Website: crate-barrel
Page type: gifting
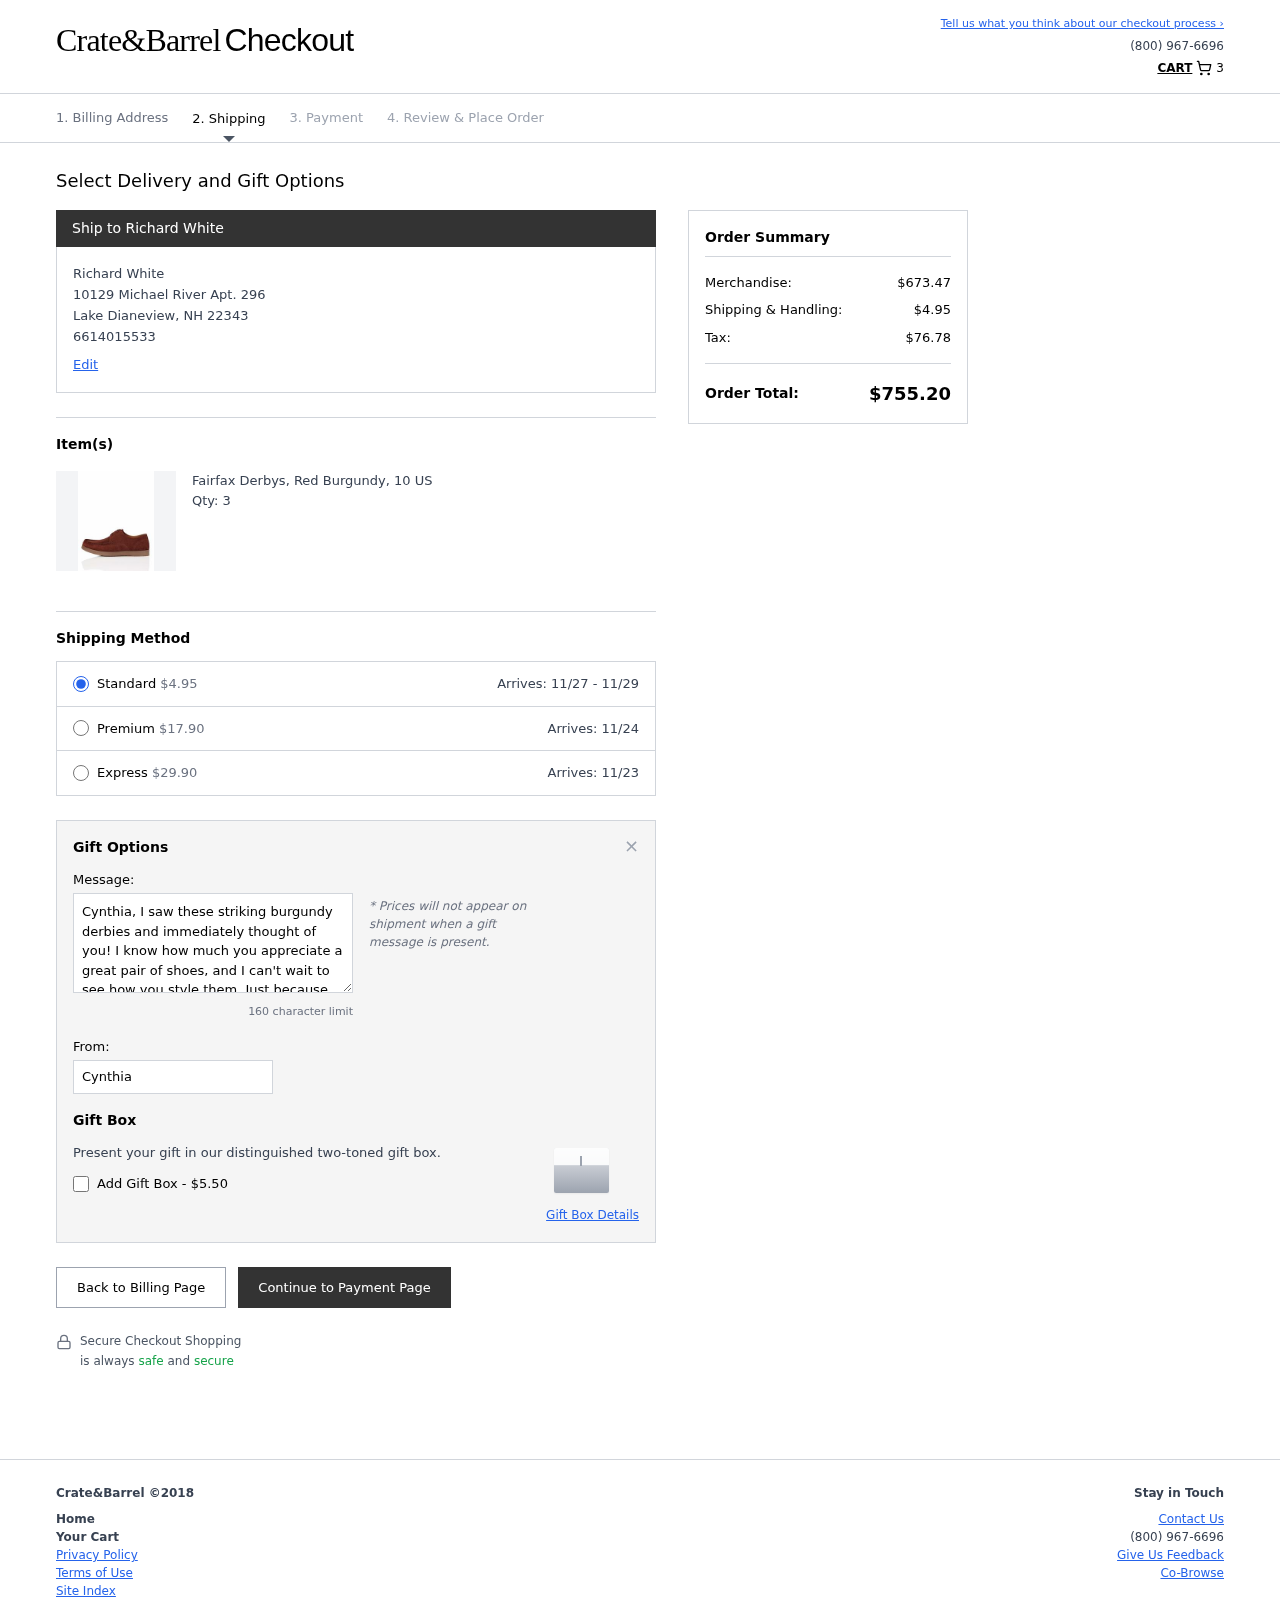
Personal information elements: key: PII_CITY
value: Lake Dianeview
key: PII_FULLNAME
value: Richard White
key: PII_GIFT_FIRSTNAME
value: Cynthia
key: PII_GIFT_MESSAGE
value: Cynthia, I saw these striking burgundy derbies and immediately thought of you! I know how much you appreciate a great pair of shoes, and I can't wait to see how you style them. Just because you deserve a little something special!
Richard
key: PII_PHONE
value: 6614015533
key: PII_POSTCODE
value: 22343
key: PII_STATE_ABBR
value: NH
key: PII_STREET
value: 10129 Michael River Apt. 296
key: PII_FULLNAME2
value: Richard White
Product elements: key: PRODUCT1_NAME
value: Fairfax Derbys, Red Burgundy, 10 US
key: PRODUCT1_QUANTITY
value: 3
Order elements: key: ORDER_NUM_ITEMS
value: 3
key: ORDER_SHIPPING_COST
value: $4.95
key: ORDER_DELIVERY_DATE_RANGE
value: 11/27 - 11/29
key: ORDER_PREMIUM_SHIPPING
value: $17.90
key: ORDER_PREMIUM_DATE
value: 11/24
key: ORDER_EXPRESS_SHIPPING
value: $29.90
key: ORDER_EXPRESS_DATE
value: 11/23
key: ORDER_SUBTOTAL
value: $673.47
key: ORDER_TAX
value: $76.78
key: ORDER_TOTAL
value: $755.20